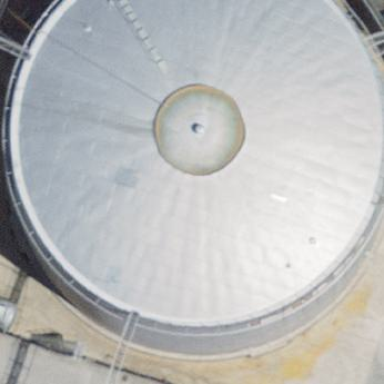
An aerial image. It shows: Storage tank with man-made structure.